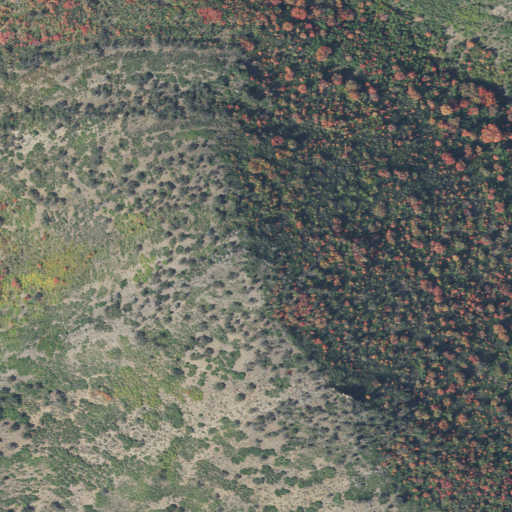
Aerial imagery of mountain in Utah named The Peak containing deciduous forest and evergreen forest